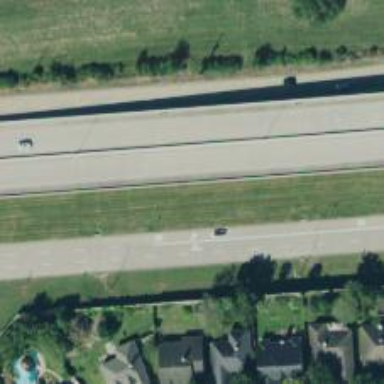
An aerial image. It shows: Primary highway with frontage road.